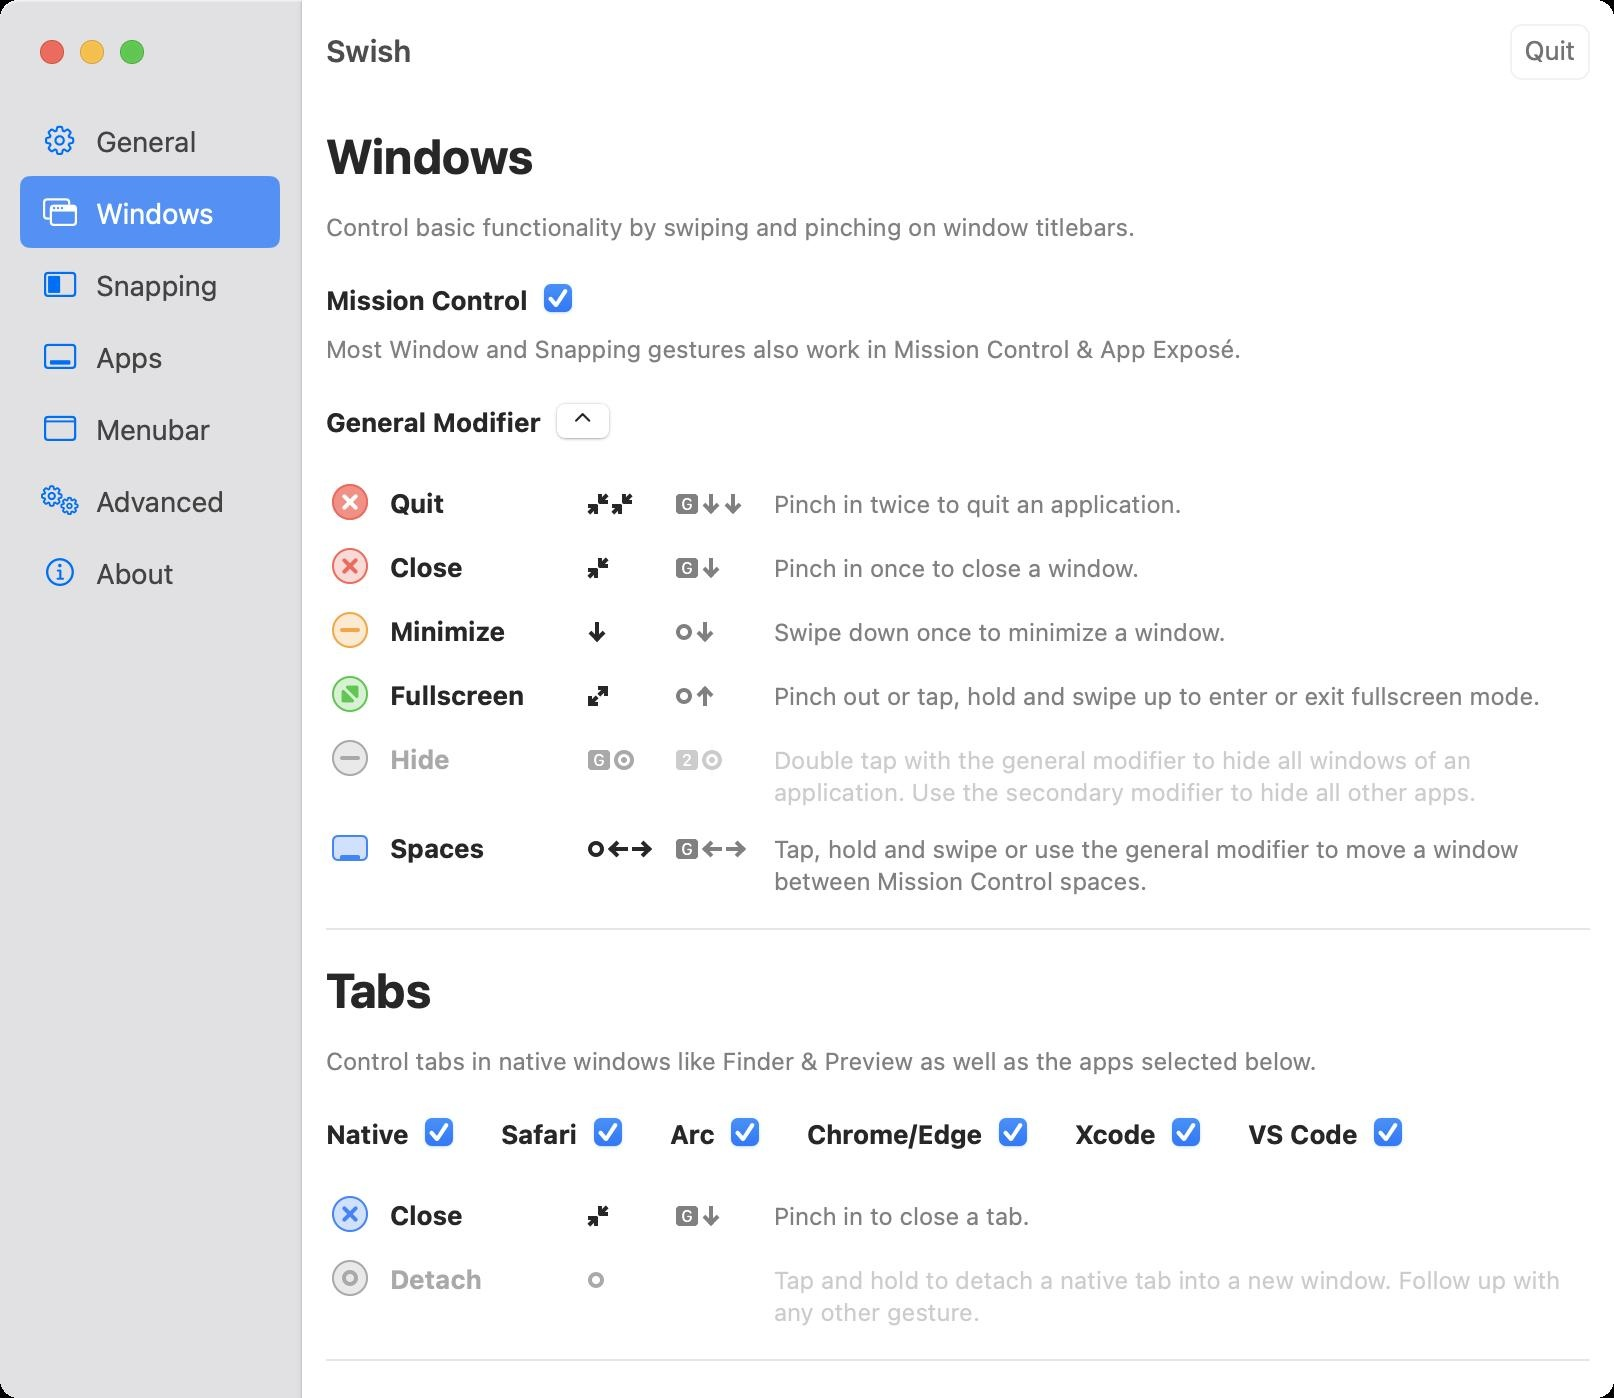
Accessibility tree:
{"name": "Swish", "role": "AXWindow", "description": null, "role_description": "standard window", "value": null, "position": "352.00;73.00", "size": "807;699", "children": [{"name": null, "role": "AXSplitGroup", "description": null, "role_description": "split group", "value": null, "position": "0.00;0.00", "size": "807;699", "children": [{"name": null, "role": "AXScrollArea", "description": null, "role_description": "scroll area", "value": null, "position": "0.00;52.00", "size": "150;647", "children": [{"name": null, "role": "AXTable", "description": null, "role_description": "table", "value": null, "position": "0.00;52.00", "size": "150;647", "children": [{"name": null, "role": "AXRow", "description": null, "role_description": "table row", "value": null, "position": "0.00;52.00", "size": "150;36", "children": [{"name": null, "role": "AXCell", "description": null, "role_description": "cell", "value": null, "position": "16.00;52.00", "size": "118;36", "children": [{"name": null, "role": "AXImage", "description": "General", "role_description": "image", "value": null, "position": "21.50;61.50", "size": "17;17", "children": []}, {"name": null, "role": "AXStaticText", "description": null, "role_description": "text", "value": "General", "position": "46.00;61.00", "size": "90;18", "children": []}]}]}, {"name": null, "role": "AXRow", "description": null, "role_description": "table row", "value": null, "position": "0.00;88.00", "size": "150;36", "children": [{"name": null, "role": "AXCell", "description": null, "role_description": "cell", "value": null, "position": "16.00;88.00", "size": "118;36", "children": [{"name": null, "role": "AXImage", "description": "Windows", "role_description": "image", "value": null, "position": "20.00;98.00", "size": "21;16", "children": []}, {"name": null, "role": "AXStaticText", "description": null, "role_description": "text", "value": "Windows", "position": "46.00;97.00", "size": "90;18", "children": []}]}]}, {"name": null, "role": "AXRow", "description": null, "role_description": "table row", "value": null, "position": "0.00;124.00", "size": "150;36", "children": [{"name": null, "role": "AXCell", "description": null, "role_description": "cell", "value": null, "position": "16.00;124.00", "size": "118;36", "children": [{"name": null, "role": "AXImage", "description": "Snapping", "role_description": "image", "value": null, "position": "20.50;134.50", "size": "20;15", "children": []}, {"name": null, "role": "AXStaticText", "description": null, "role_description": "text", "value": "Snapping", "position": "46.00;133.00", "size": "90;18", "children": []}]}]}, {"name": null, "role": "AXRow", "description": null, "role_description": "table row", "value": null, "position": "0.00;160.00", "size": "150;36", "children": [{"name": null, "role": "AXCell", "description": null, "role_description": "cell", "value": null, "position": "16.00;160.00", "size": "118;36", "children": [{"name": null, "role": "AXImage", "description": "Apps", "role_description": "image", "value": null, "position": "20.50;170.50", "size": "20;15", "children": []}, {"name": null, "role": "AXStaticText", "description": null, "role_description": "text", "value": "Apps", "position": "46.00;169.00", "size": "90;18", "children": []}]}]}, {"name": null, "role": "AXRow", "description": null, "role_description": "table row", "value": null, "position": "0.00;196.00", "size": "150;36", "children": [{"name": null, "role": "AXCell", "description": null, "role_description": "cell", "value": null, "position": "16.00;196.00", "size": "118;36", "children": [{"name": null, "role": "AXImage", "description": "Menubar", "role_description": "image", "value": null, "position": "20.50;206.50", "size": "20;15", "children": []}, {"name": null, "role": "AXStaticText", "description": null, "role_description": "text", "value": "Menubar", "position": "46.00;205.00", "size": "90;18", "children": []}]}]}, {"name": null, "role": "AXRow", "description": null, "role_description": "table row", "value": null, "position": "0.00;232.00", "size": "150;36", "children": [{"name": null, "role": "AXCell", "description": null, "role_description": "cell", "value": null, "position": "16.00;232.00", "size": "118;36", "children": [{"name": null, "role": "AXImage", "description": "Advanced", "role_description": "image", "value": null, "position": "19.50;241.50", "size": "21;17", "children": []}, {"name": null, "role": "AXStaticText", "description": null, "role_description": "text", "value": "Advanced", "position": "46.00;241.00", "size": "90;18", "children": []}]}]}, {"name": null, "role": "AXRow", "description": null, "role_description": "table row", "value": null, "position": "0.00;268.00", "size": "150;36", "children": [{"name": null, "role": "AXCell", "description": null, "role_description": "cell", "value": null, "position": "16.00;268.00", "size": "118;36", "children": [{"name": null, "role": "AXImage", "description": "About", "role_description": "image", "value": null, "position": "22.00;278.00", "size": "16;16", "children": []}, {"name": null, "role": "AXStaticText", "description": null, "role_description": "text", "value": "About", "position": "46.00;277.00", "size": "90;18", "children": []}]}]}, {"name": null, "role": "AXColumn", "description": null, "role_description": "column", "value": null, "position": "10.00;52.00", "size": "130;647", "children": []}]}]}, {"name": null, "role": "AXSplitter", "description": null, "role_description": "splitter", "value": 150.0, "position": "150.00;52.00", "size": "1;647", "children": []}, {"name": null, "role": "AXScrollArea", "description": null, "role_description": "scroll area", "value": null, "position": "151.00;52.00", "size": "656;647", "children": [{"name": null, "role": "AXStaticText", "description": null, "role_description": "text", "value": "Windows", "position": "161.00;64.00", "size": "108;29", "children": []}, {"name": null, "role": "AXStaticText", "description": null, "role_description": "text", "value": "Control basic functionality by swiping and pinching on window titlebars.", "position": "161.00;105.00", "size": "409;16", "children": []}, {"name": null, "role": "AXStaticText", "description": null, "role_description": "text", "value": "Mission Control", "position": "161.00;141.00", "size": "105;17", "children": []}, {"name": "", "role": "AXCheckBox", "description": null, "role_description": "checkbox", "value": 1, "position": "270.00;140.00", "size": "18;18", "children": []}, {"name": null, "role": "AXStaticText", "description": null, "role_description": "text", "value": "Most Window and Snapping gestures also work in Mission Control & App Exposé.", "position": "161.00;166.00", "size": "462;16", "children": []}, {"name": null, "role": "AXStaticText", "description": null, "role_description": "text", "value": "General Modifier", "position": "161.00;202.00", "size": "112;17", "children": []}, {"name": "⌃", "role": "AXButton", "description": null, "role_description": "button", "value": null, "position": "275.50;199.00", "size": "32;24", "children": []}, {"name": null, "role": "AXImage", "description": "ActionXInv", "role_description": "image", "value": null, "position": "163.00;239.00", "size": "24;24", "children": []}, {"name": null, "role": "AXStaticText", "description": null, "role_description": "text", "value": "Quit", "position": "193.00;242.50", "size": "94;17", "children": []}, {"name": null, "role": "AXImage", "description": "GestureInwards", "role_description": "image", "value": null, "position": "305.00;246.00", "size": "12;12", "children": []}, {"name": null, "role": "AXImage", "description": "GestureInwards", "role_description": "image", "value": null, "position": "293.00;246.00", "size": "12;12", "children": []}, {"name": null, "role": "AXImage", "description": "GestureDown", "role_description": "image", "value": null, "position": "361.00;246.00", "size": "11;12", "children": []}, {"name": null, "role": "AXImage", "description": "GestureDown", "role_description": "image", "value": null, "position": "350.00;246.00", "size": "11;12", "children": []}, {"name": null, "role": "AXImage", "description": "GestureModG", "role_description": "image", "value": null, "position": "337.00;246.00", "size": "13;12", "children": []}, {"name": null, "role": "AXStaticText", "description": null, "role_description": "text", "value": "Pinch in twice to quit an application.", "position": "385.00;243.50", "size": "208;20", "children": []}, {"name": null, "role": "AXImage", "description": "ActionX", "role_description": "image", "value": null, "position": "163.00;271.00", "size": "24;24", "children": []}, {"name": null, "role": "AXStaticText", "description": null, "role_description": "text", "value": "Close", "position": "193.00;274.50", "size": "94;17", "children": []}, {"name": null, "role": "AXImage", "description": "GestureInwards", "role_description": "image", "value": null, "position": "293.00;278.00", "size": "12;12", "children": []}, {"name": null, "role": "AXImage", "description": "GestureDown", "role_description": "image", "value": null, "position": "350.00;278.00", "size": "11;12", "children": []}, {"name": null, "role": "AXImage", "description": "GestureModG", "role_description": "image", "value": null, "position": "337.00;278.00", "size": "13;12", "children": []}, {"name": null, "role": "AXStaticText", "description": null, "role_description": "text", "value": "Pinch in once to close a window.", "position": "385.00;275.50", "size": "187;20", "children": []}, {"name": null, "role": "AXImage", "description": "ActionMinus", "role_description": "image", "value": null, "position": "163.00;303.00", "size": "24;24", "children": []}, {"name": null, "role": "AXStaticText", "description": null, "role_description": "text", "value": "Minimize", "position": "193.00;306.50", "size": "94;17", "children": []}, {"name": null, "role": "AXImage", "description": "GestureDown", "role_description": "image", "value": null, "position": "293.00;310.00", "size": "11;12", "children": []}, {"name": null, "role": "AXImage", "description": "GestureDown", "role_description": "image", "value": null, "position": "347.00;310.00", "size": "11;12", "children": []}, {"name": null, "role": "AXImage", "description": "GestureHold", "role_description": "image", "value": null, "position": "337.00;310.00", "size": "10;12", "children": []}, {"name": null, "role": "AXStaticText", "description": null, "role_description": "text", "value": "Swipe down once to minimize a window.", "position": "385.00;307.50", "size": "230;20", "children": []}, {"name": null, "role": "AXImage", "description": "ActionZoom", "role_description": "image", "value": null, "position": "163.00;335.00", "size": "24;24", "children": []}, {"name": null, "role": "AXStaticText", "description": null, "role_description": "text", "value": "Fullscreen", "position": "193.00;338.50", "size": "94;17", "children": []}, {"name": null, "role": "AXImage", "description": "GestureOutwards", "role_description": "image", "value": null, "position": "293.00;342.00", "size": "12;12", "children": []}, {"name": null, "role": "AXImage", "description": "GestureUp", "role_description": "image", "value": null, "position": "347.00;342.00", "size": "11;12", "children": []}, {"name": null, "role": "AXImage", "description": "GestureHold", "role_description": "image", "value": null, "position": "337.00;342.00", "size": "10;12", "children": []}, {"name": null, "role": "AXStaticText", "description": null, "role_description": "text", "value": "Pinch out or tap, hold and swipe up to enter or exit fullscreen mode.", "position": "385.00;339.50", "size": "388;20", "children": []}, {"name": null, "role": "AXImage", "description": "ActionMinus", "role_description": "image", "value": null, "position": "163.00;367.00", "size": "24;24", "children": []}, {"name": null, "role": "AXStaticText", "description": null, "role_description": "text", "value": "Hide", "position": "193.00;370.50", "size": "94;17", "children": []}, {"name": null, "role": "AXImage", "description": "GestureTap", "role_description": "image", "value": null, "position": "306.00;374.00", "size": "12;12", "children": []}, {"name": null, "role": "AXImage", "description": "GestureModG", "role_description": "image", "value": null, "position": "293.00;374.00", "size": "13;12", "children": []}, {"name": null, "role": "AXImage", "description": "GestureTap", "role_description": "image", "value": null, "position": "350.00;374.00", "size": "12;12", "children": []}, {"name": null, "role": "AXImage", "description": "GestureMod2", "role_description": "image", "value": null, "position": "337.00;374.00", "size": "13;12", "children": []}, {"name": null, "role": "AXStaticText", "description": null, "role_description": "text", "value": "Double tap with the general modifier to hide all windows of an application. Use the secondary modifier to hide all other apps.", "position": "385.00;371.50", "size": "412;32", "children": []}, {"name": null, "role": "AXImage", "description": "ActionSpaces", "role_description": "image", "value": null, "position": "163.00;411.50", "size": "24;24", "children": []}, {"name": null, "role": "AXStaticText", "description": null, "role_description": "text", "value": "Spaces", "position": "193.00;415.00", "size": "94;17", "children": []}, {"name": null, "role": "AXImage", "description": "GestureRight", "role_description": "image", "value": null, "position": "315.00;418.50", "size": "12;12", "children": []}, {"name": null, "role": "AXImage", "description": "GestureLeft", "role_description": "image", "value": null, "position": "303.00;418.50", "size": "12;12", "children": []}, {"name": null, "role": "AXImage", "description": "GestureHold", "role_description": "image", "value": null, "position": "293.00;418.50", "size": "10;12", "children": []}, {"name": null, "role": "AXImage", "description": "GestureRight", "role_description": "image", "value": null, "position": "362.00;418.50", "size": "12;12", "children": []}, {"name": null, "role": "AXImage", "description": "GestureLeft", "role_description": "image", "value": null, "position": "350.00;418.50", "size": "12;12", "children": []}, {"name": null, "role": "AXImage", "description": "GestureModG", "role_description": "image", "value": null, "position": "337.00;418.50", "size": "13;12", "children": []}, {"name": null, "role": "AXStaticText", "description": null, "role_description": "text", "value": "Tap, hold and swipe or use the general modifier to move a window between Mission Control spaces.", "position": "385.00;416.00", "size": "412;32", "children": []}, {"name": null, "role": "AXStaticText", "description": null, "role_description": "text", "value": "Tabs", "position": "161.00;481.00", "size": "57;29", "children": []}, {"name": null, "role": "AXStaticText", "description": null, "role_description": "text", "value": "Control tabs in native windows like Finder & Preview as well as the apps selected below.", "position": "161.00;522.00", "size": "500;16", "children": []}, {"name": null, "role": "AXStaticText", "description": null, "role_description": "text", "value": "Native", "position": "161.00;558.00", "size": "46;17", "children": []}, {"name": "", "role": "AXCheckBox", "description": null, "role_description": "checkbox", "value": 1, "position": "210.50;557.00", "size": "18;18", "children": []}, {"name": null, "role": "AXStaticText", "description": null, "role_description": "text", "value": "Safari", "position": "248.50;558.00", "size": "42;17", "children": []}, {"name": "", "role": "AXCheckBox", "description": null, "role_description": "checkbox", "value": 1, "position": "295.00;557.00", "size": "18;18", "children": []}, {"name": null, "role": "AXStaticText", "description": null, "role_description": "text", "value": "Arc", "position": "333.00;558.00", "size": "26;17", "children": []}, {"name": "", "role": "AXCheckBox", "description": null, "role_description": "checkbox", "value": 1, "position": "363.50;557.00", "size": "18;18", "children": []}, {"name": null, "role": "AXStaticText", "description": null, "role_description": "text", "value": "Chrome/Edge", "position": "401.50;558.00", "size": "92;17", "children": []}, {"name": "", "role": "AXCheckBox", "description": null, "role_description": "checkbox", "value": 1, "position": "497.50;557.00", "size": "18;18", "children": []}, {"name": null, "role": "AXStaticText", "description": null, "role_description": "text", "value": "Xcode", "position": "535.50;558.00", "size": "44;17", "children": []}, {"name": "", "role": "AXCheckBox", "description": null, "role_description": "checkbox", "value": 1, "position": "584.00;557.00", "size": "18;18", "children": []}, {"name": null, "role": "AXStaticText", "description": null, "role_description": "text", "value": "VS Code", "position": "622.00;558.00", "size": "59;17", "children": []}, {"name": "", "role": "AXCheckBox", "description": null, "role_description": "checkbox", "value": 1, "position": "685.00;557.00", "size": "18;18", "children": []}, {"name": null, "role": "AXImage", "description": "ActionX", "role_description": "image", "value": null, "position": "163.00;595.00", "size": "24;24", "children": []}, {"name": null, "role": "AXStaticText", "description": null, "role_description": "text", "value": "Close", "position": "193.00;598.50", "size": "94;17", "children": []}, {"name": null, "role": "AXImage", "description": "GestureInwards", "role_description": "image", "value": null, "position": "293.00;602.00", "size": "12;12", "children": []}, {"name": null, "role": "AXImage", "description": "GestureDown", "role_description": "image", "value": null, "position": "350.00;602.00", "size": "11;12", "children": []}, {"name": null, "role": "AXImage", "description": "GestureModG", "role_description": "image", "value": null, "position": "337.00;602.00", "size": "13;12", "children": []}, {"name": null, "role": "AXStaticText", "description": null, "role_description": "text", "value": "Pinch in to close a tab.", "position": "385.00;599.50", "size": "132;20", "children": []}, {"name": null, "role": "AXImage", "description": "ActionCircle", "role_description": "image", "value": null, "position": "163.00;627.00", "size": "24;24", "children": []}, {"name": null, "role": "AXStaticText", "description": null, "role_description": "text", "value": "Detach", "position": "193.00;630.50", "size": "94;17", "children": []}, {"name": null, "role": "AXImage", "description": "GestureHold", "role_description": "image", "value": null, "position": "293.00;634.00", "size": "10;12", "children": []}, {"name": null, "role": "AXStaticText", "description": null, "role_description": "text", "value": "Tap and hold to detach a native tab into a new window. Follow up with any other gesture.", "position": "385.00;631.50", "size": "412;32", "children": []}, {"name": null, "role": "AXStaticText", "description": null, "role_description": "text", "value": "Screens", "position": "161.00;696.50", "size": "96;29", "children": []}, {"name": null, "role": "AXStaticText", "description": null, "role_description": "text", "value": "Move windows between screens based on their location.", "position": "161.00;737.50", "size": "323;16", "children": []}, {"name": null, "role": "AXStaticText", "description": null, "role_description": "text", "value": "Chain Gesture", "position": "161.00;773.50", "size": "96;17", "children": []}, {"name": "", "role": "AXCheckBox", "description": null, "role_description": "checkbox", "value": 1, "position": "261.00;772.50", "size": "18;18", "children": []}, {"name": null, "role": "AXStaticText", "description": null, "role_description": "text", "value": "Move Cursor", "position": "307.00;773.50", "size": "86;17", "children": []}, {"name": "", "role": "AXCheckBox", "description": null, "role_description": "checkbox", "value": 1, "position": "397.00;772.50", "size": "18;18", "children": []}, {"name": null, "role": "AXStaticText", "description": null, "role_description": "text", "value": "Control Swish's behaviour after moving windows.", "position": "161.00;798.50", "size": "282;16", "children": []}, {"name": null, "role": "AXStaticText", "description": null, "role_description": "text", "value": "Screen Modifier", "position": "161.00;834.50", "size": "106;17", "children": []}, {"name": "⌘", "role": "AXButton", "description": null, "role_description": "button", "value": null, "position": "270.50;831.50", "size": "33;24", "children": []}, {"name": null, "role": "AXImage", "description": "ActionScreens", "role_description": "image", "value": null, "position": "163.00;871.50", "size": "24;24", "children": []}, {"name": null, "role": "AXStaticText", "description": null, "role_description": "text", "value": "Screens", "position": "193.00;875.00", "size": "94;17", "children": []}, {"name": null, "role": "AXImage", "description": "GestureRight", "role_description": "image", "value": null, "position": "340.00;878.50", "size": "12;12", "children": []}, {"name": null, "role": "AXImage", "description": "GestureDown", "role_description": "image", "value": null, "position": "329.00;878.50", "size": "11;12", "children": []}, {"name": null, "role": "AXImage", "description": "GestureUp", "role_description": "image", "value": null, "position": "318.00;878.50", "size": "11;12", "children": []}, {"name": null, "role": "AXImage", "description": "GestureLeft", "role_description": "image", "value": null, "position": "306.00;878.50", "size": "12;12", "children": []}, {"name": null, "role": "AXImage", "description": "GestureModS", "role_description": "image", "value": null, "position": "293.00;878.50", "size": "13;12", "children": []}, {"name": null, "role": "AXStaticText", "description": null, "role_description": "text", "value": "Swipe up, down, left or right to move a window to the next screen in that direction.", "position": "385.00;876.00", "size": "412;32", "children": []}, {"name": null, "role": "AXImage", "description": "ActionZoom", "role_description": "image", "value": null, "position": "163.00;916.00", "size": "24;24", "children": []}, {"name": null, "role": "AXStaticText", "description": null, "role_description": "text", "value": "Fullscreen", "position": "193.00;919.50", "size": "94;17", "children": []}, {"name": null, "role": "AXImage", "description": "GestureOutwards", "role_description": "image", "value": null, "position": "305.00;923.00", "size": "12;12", "children": []}, {"name": null, "role": "AXImage", "description": "GestureOutwards", "role_description": "image", "value": null, "position": "293.00;923.00", "size": "12;12", "children": []}, {"name": null, "role": "AXImage", "description": "GestureOutwards", "role_description": "image", "value": null, "position": "350.00;923.00", "size": "12;12", "children": []}, {"name": null, "role": "AXImage", "description": "GestureModS", "role_description": "image", "value": null, "position": "337.00;923.00", "size": "13;12", "children": []}, {"name": null, "role": "AXStaticText", "description": null, "role_description": "text", "value": "On a two screen setup, use the screen modifier or pinch out twice to directly enter fullscreen mode on the other screen.", "position": "385.00;920.50", "size": "412;32", "children": []}, {"name": null, "role": "AXScrollBar", "description": null, "role_description": "scroll bar", "value": 0.0, "position": "151.00;683.00", "size": "656;16", "children": []}, {"name": null, "role": "AXScrollBar", "description": null, "role_description": "scroll bar", "value": 0.0, "position": "791.00;52.00", "size": "16;647", "children": [{"name": null, "role": "AXValueIndicator", "description": null, "role_description": "value indicator", "value": 0.0, "position": "795.00;53.00", "size": "12;467", "children": []}, {"name": null, "role": "AXButton", "description": null, "role_description": "increment arrow button", "value": null, "position": "791.00;52.00", "size": "0;0", "children": []}, {"name": null, "role": "AXButton", "description": null, "role_description": "decrement arrow button", "value": null, "position": "791.00;52.00", "size": "0;0", "children": []}, {"name": null, "role": "AXButton", "description": null, "role_description": "increment page button", "value": null, "position": "795.00;520.50", "size": "12;178", "children": []}, {"name": null, "role": "AXButton", "description": null, "role_description": "decrement page button", "value": null, "position": "795.00;52.00", "size": "12;1", "children": []}]}]}]}, {"name": null, "role": "AXToolbar", "description": null, "role_description": "toolbar", "value": null, "position": "0.00;0.00", "size": "807;52", "children": [{"name": null, "role": "AXButton", "description": "Quit", "role_description": "button", "value": null, "position": "751.00;0.00", "size": "48;52", "children": []}]}, {"name": null, "role": "AXButton", "description": null, "role_description": "close button", "value": null, "position": "19.00;18.00", "size": "14;16", "children": []}, {"name": null, "role": "AXButton", "description": null, "role_description": "full screen button", "value": null, "position": "59.00;18.00", "size": "14;16", "children": [{"name": null, "role": "AXGroup", "description": null, "role_description": "group", "value": null, "position": "59.00;18.00", "size": "14;16", "children": [{"name": null, "role": "AXGroup", "description": null, "role_description": "group", "value": null, "position": "59.00;18.00", "size": "14;16", "children": []}]}]}, {"name": null, "role": "AXButton", "description": null, "role_description": "minimize button", "value": null, "position": "39.00;18.00", "size": "14;16", "children": []}, {"name": null, "role": "AXStaticText", "description": null, "role_description": "text", "value": "Swish", "position": "159.00;0.00", "size": "592;52", "children": []}]}